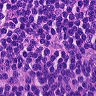
Metastatic tissue present: no